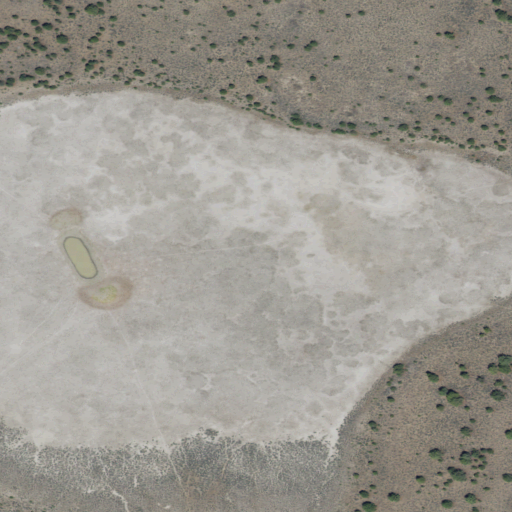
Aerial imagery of plain(s) in Oregon named Indian Lake containing woody wetlands, shrub, barren land, and herbaceous wetlands